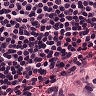
Metastatic tissue present: no